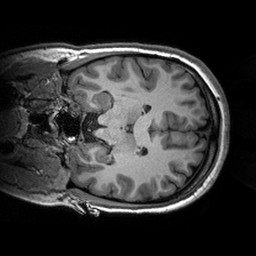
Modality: T1w
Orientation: coronal
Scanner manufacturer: siemens
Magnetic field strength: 3 T
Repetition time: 2.53 s
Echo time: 0.00288 s